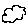
Label: cloud